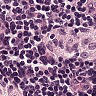
Metastatic tissue present: no